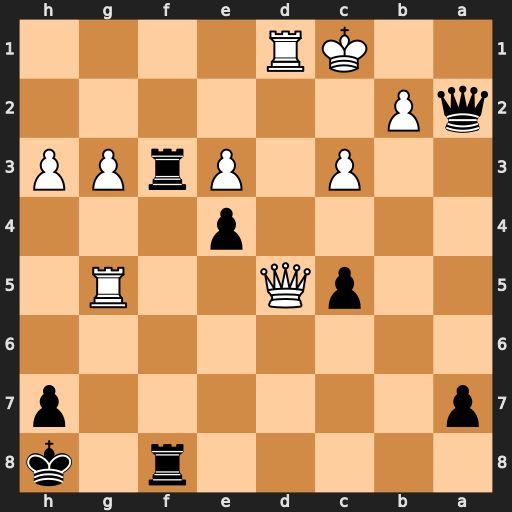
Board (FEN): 5r1k/p6p/8/2pQ2R1/4p3/2P1PrPP/qP6/2KR4
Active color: b
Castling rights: -
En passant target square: -
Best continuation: Qa1+ Kc2 Rf2+